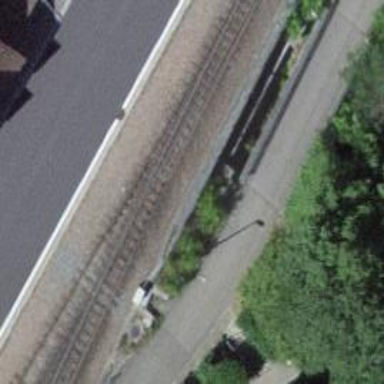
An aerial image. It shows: Narrow gauge railway with electrified contact lines.